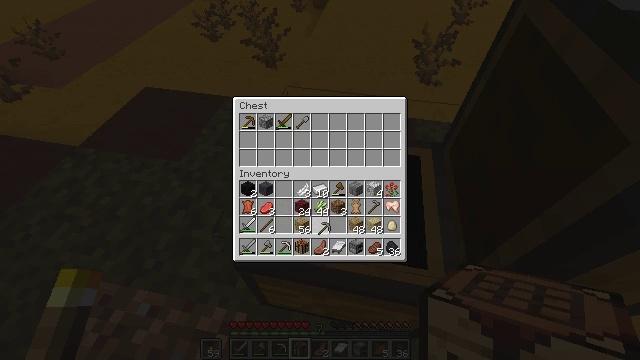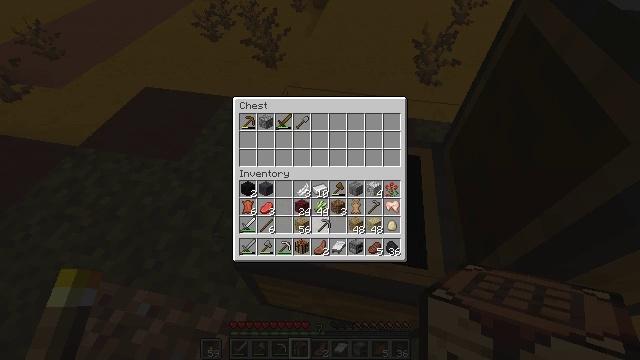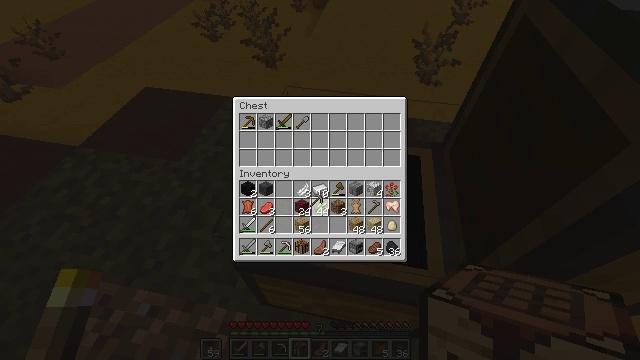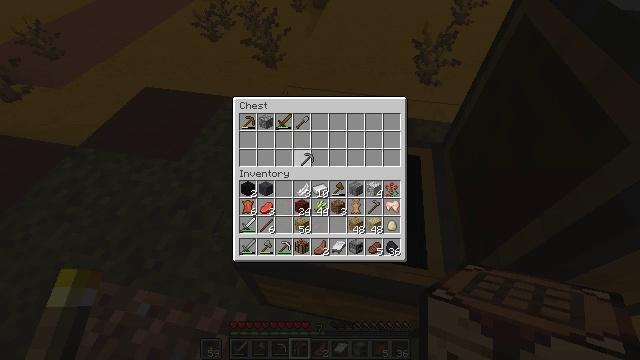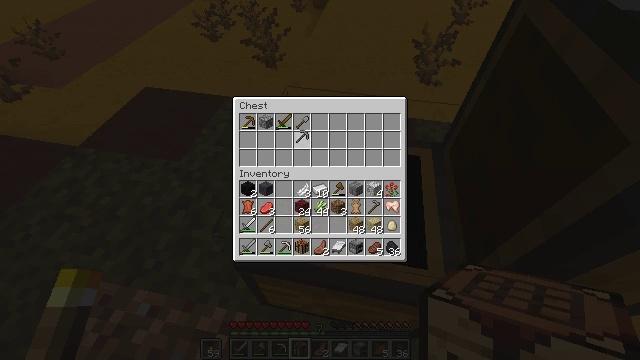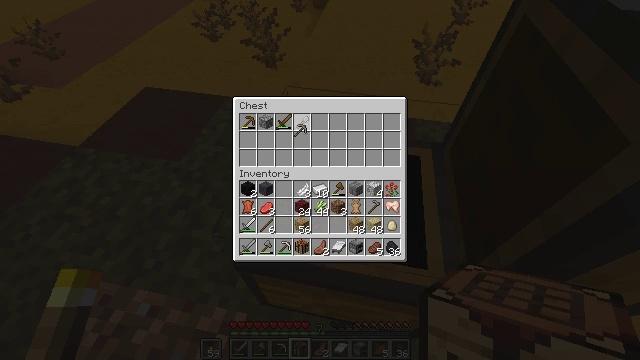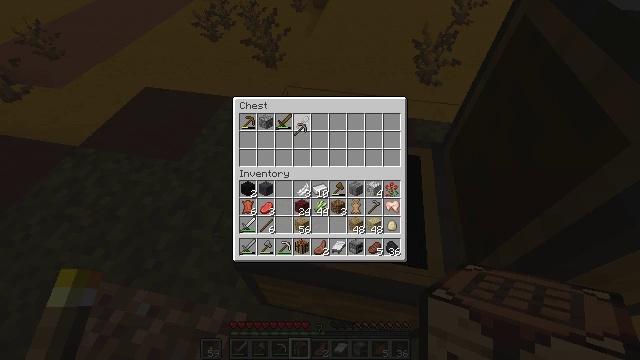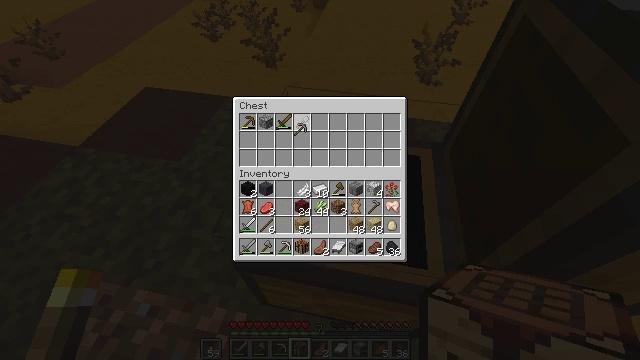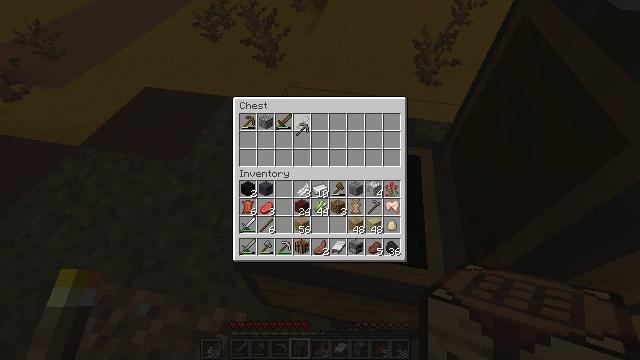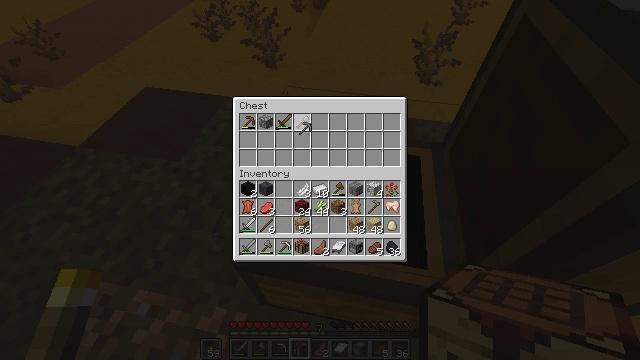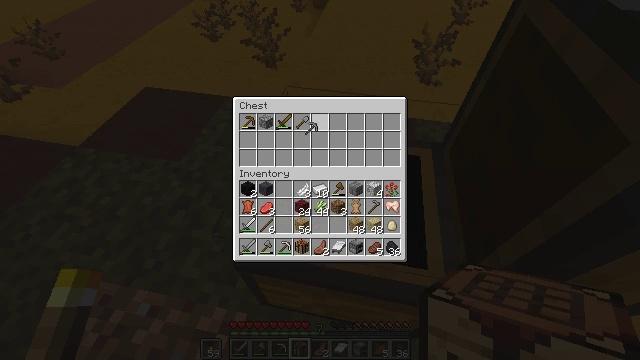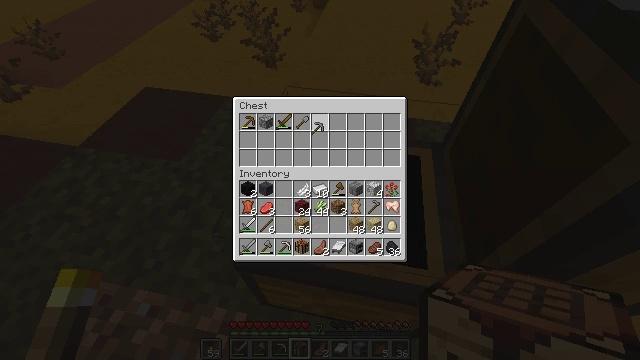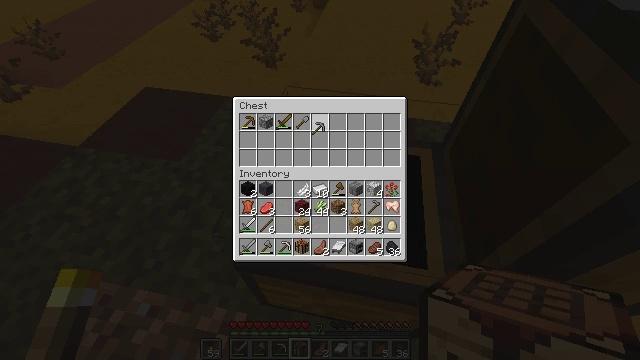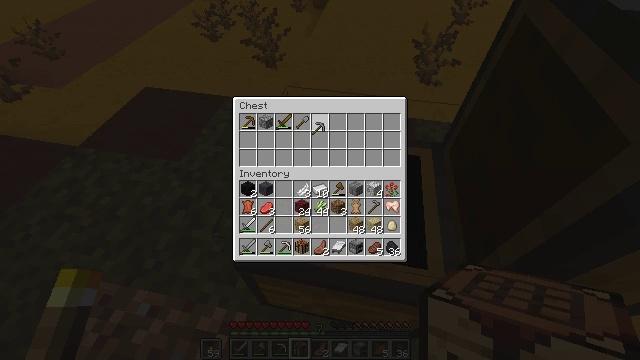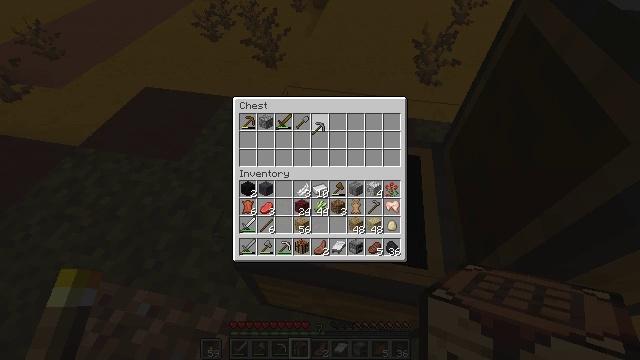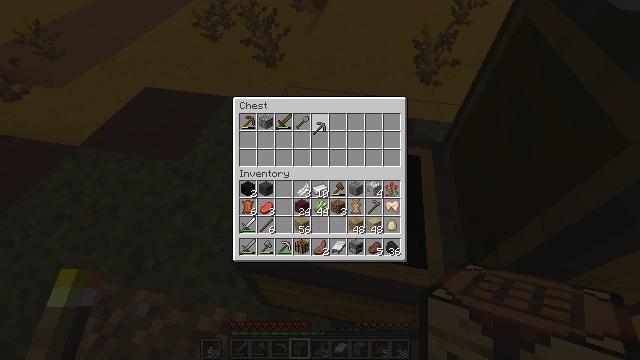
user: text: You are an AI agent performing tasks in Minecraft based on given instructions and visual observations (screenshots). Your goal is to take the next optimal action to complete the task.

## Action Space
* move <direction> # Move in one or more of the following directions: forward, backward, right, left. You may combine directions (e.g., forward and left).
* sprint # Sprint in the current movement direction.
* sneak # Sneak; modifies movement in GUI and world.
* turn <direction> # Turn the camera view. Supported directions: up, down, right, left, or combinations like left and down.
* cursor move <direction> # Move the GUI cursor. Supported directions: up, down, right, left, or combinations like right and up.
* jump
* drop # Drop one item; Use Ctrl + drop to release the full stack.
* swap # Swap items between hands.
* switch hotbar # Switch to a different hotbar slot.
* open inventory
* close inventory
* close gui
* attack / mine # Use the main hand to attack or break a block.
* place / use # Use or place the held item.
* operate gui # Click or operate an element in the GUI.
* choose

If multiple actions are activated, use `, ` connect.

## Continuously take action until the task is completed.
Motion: motion action
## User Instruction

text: Break the brown terracotta for materials.
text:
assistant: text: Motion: no_op
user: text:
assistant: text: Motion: cursor move left and up
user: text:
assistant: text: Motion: cursor move left and up
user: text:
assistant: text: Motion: cursor move up
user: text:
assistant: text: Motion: no_op
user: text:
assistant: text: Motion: no_op
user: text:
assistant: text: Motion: no_op
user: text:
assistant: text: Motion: no_op
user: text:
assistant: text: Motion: no_op
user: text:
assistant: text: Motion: no_op
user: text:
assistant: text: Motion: no_op
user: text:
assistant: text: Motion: no_op
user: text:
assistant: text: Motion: no_op
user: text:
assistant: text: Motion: no_op
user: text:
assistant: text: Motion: no_op
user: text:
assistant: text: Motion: no_op
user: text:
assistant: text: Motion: no_op
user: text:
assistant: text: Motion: no_op
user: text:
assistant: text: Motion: no_op
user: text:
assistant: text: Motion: no_op
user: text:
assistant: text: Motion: no_op
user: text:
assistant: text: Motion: no_op
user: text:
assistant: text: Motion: no_op
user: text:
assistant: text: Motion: no_op
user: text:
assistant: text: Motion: no_op
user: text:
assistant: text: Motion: no_op
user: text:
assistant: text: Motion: operate gui
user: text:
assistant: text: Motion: operate gui
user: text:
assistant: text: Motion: no_op
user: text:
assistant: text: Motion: no_op